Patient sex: M
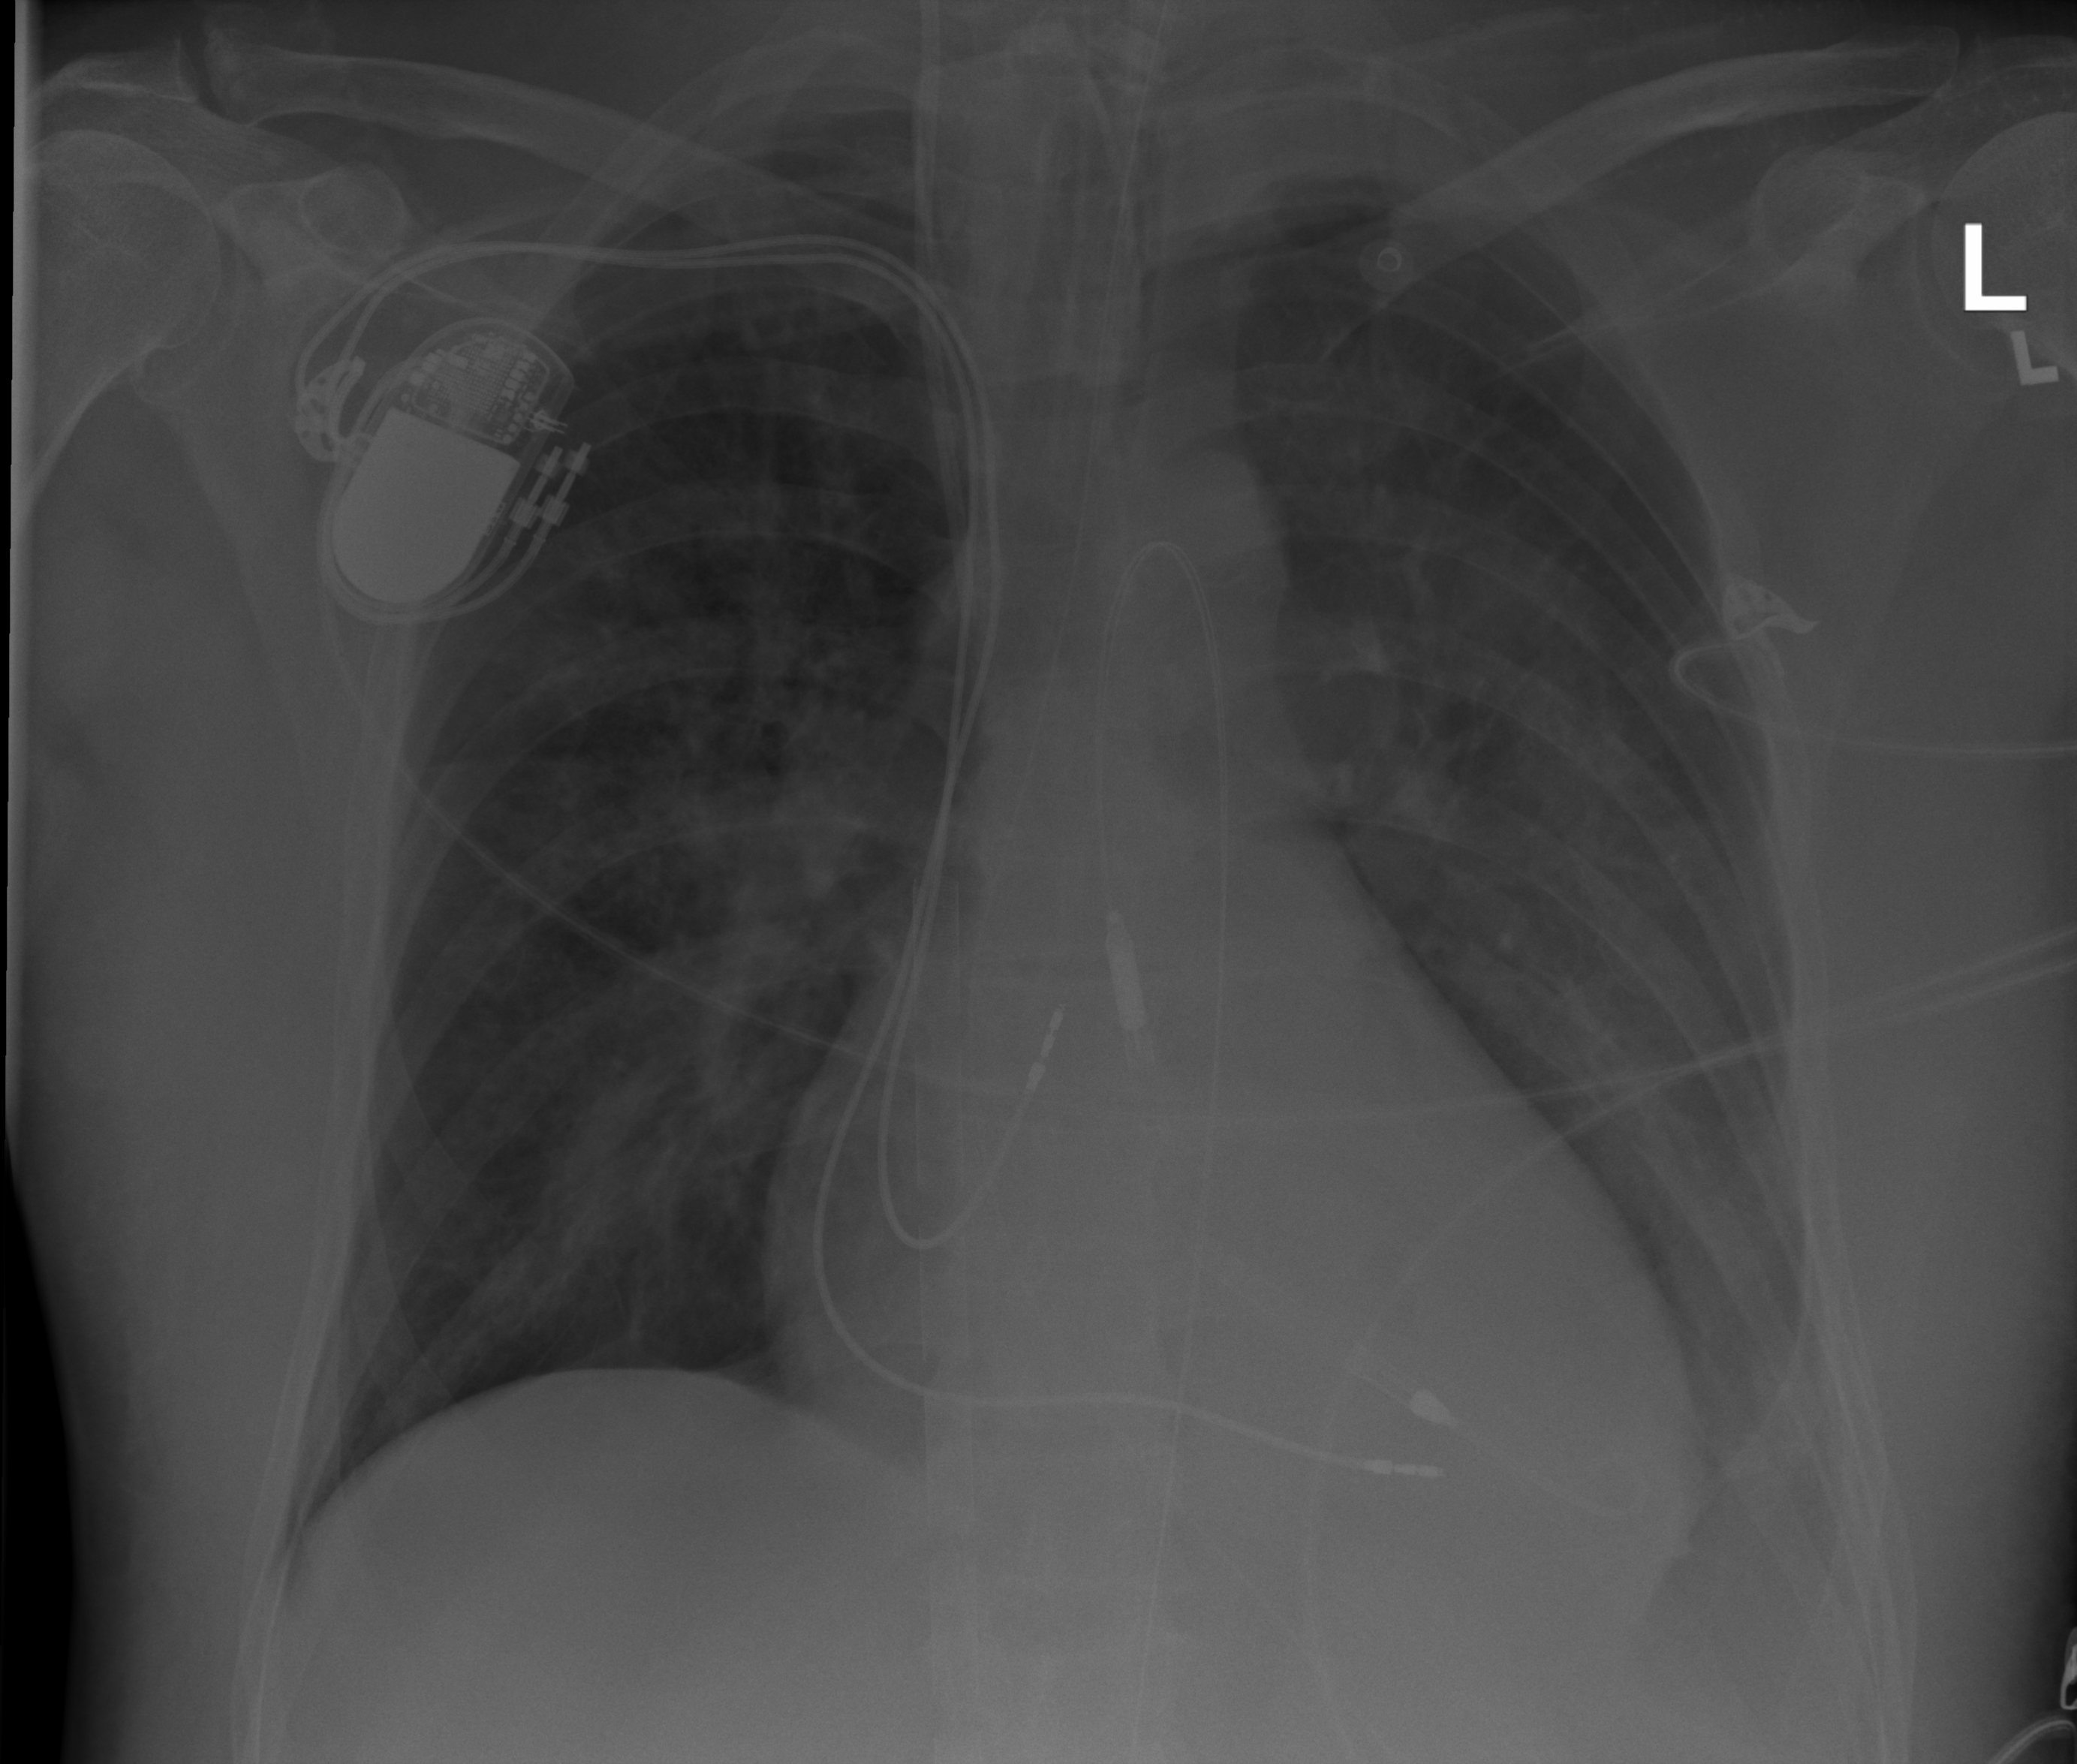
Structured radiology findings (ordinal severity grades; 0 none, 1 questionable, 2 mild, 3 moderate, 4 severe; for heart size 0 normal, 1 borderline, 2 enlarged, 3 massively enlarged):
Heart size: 2
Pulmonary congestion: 0
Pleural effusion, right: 0
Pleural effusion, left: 2
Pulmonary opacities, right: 3
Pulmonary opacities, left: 3
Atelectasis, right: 2
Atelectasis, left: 2